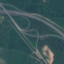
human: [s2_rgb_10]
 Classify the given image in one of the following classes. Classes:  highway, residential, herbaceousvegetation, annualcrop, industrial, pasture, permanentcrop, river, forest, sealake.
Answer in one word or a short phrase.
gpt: Highway